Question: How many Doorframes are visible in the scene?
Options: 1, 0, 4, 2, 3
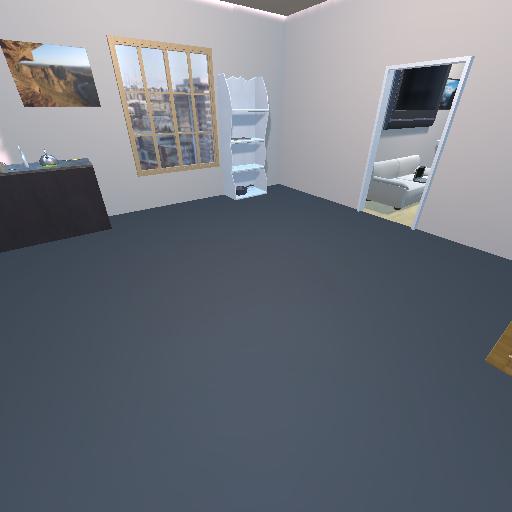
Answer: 1